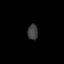
Tissue: lung
Cell type: Myeloid cells
Senescence score: 0.6358
Nuclear area (px): 158
Mean DAPI intensity: 63.203